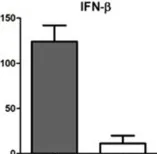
Novel TREX1 mutations and elevated type I IFN were found in the patient. C.292 (exon2)_c.293 (exon2) insA. In TREX1 gene of the patient were detected by Trio-based whole-exome sequencing.
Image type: pathology (masson_trichrome)